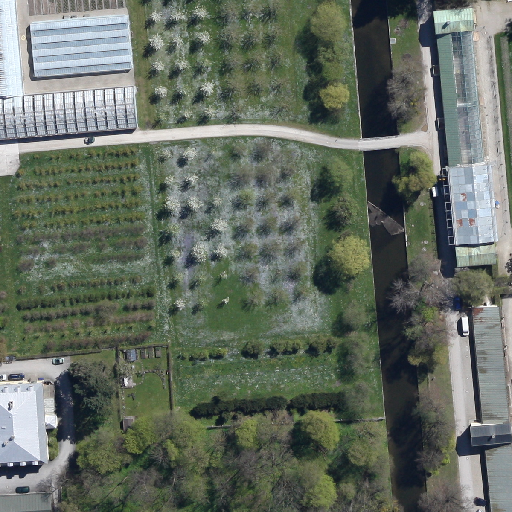
Referring expression: paved road along with tree